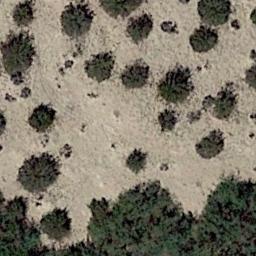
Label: chaparral